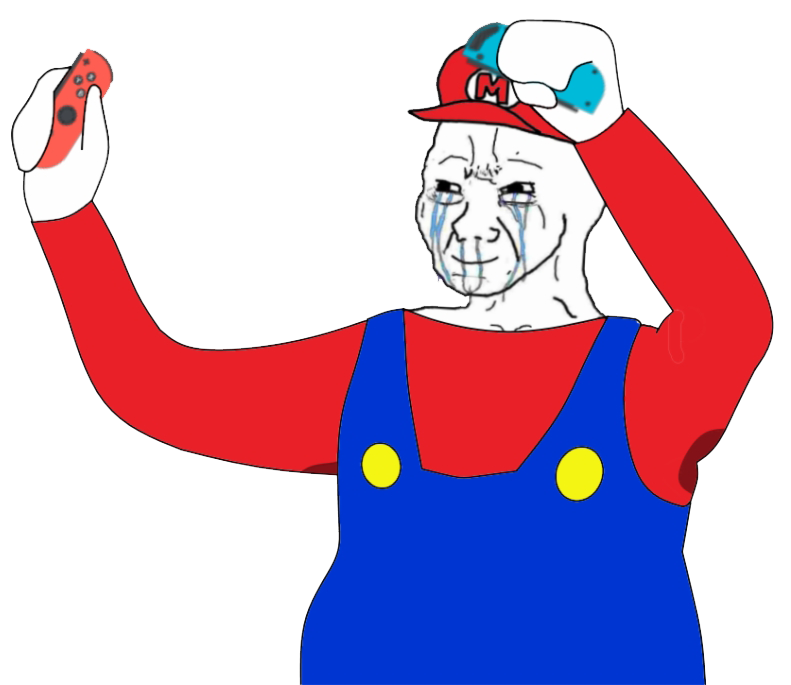
Label: 5_Bloomer